Question: I want to check for the duplicates in columns A & F if either of that contains a duplicate, I need the macro to copy the entire row into another file in the same workbook.

Please someone help me with this.
Below is the macro that I have written to check for duplicates in A and then copy the entire row into new sheet named "dup"
'''
Option Explicit
Sub FindCpy()
Dim lw As Long
Dim i As Integer
Dim sh As Worksheet
Set sh = Sheets("Dup")
lw = Range("A" & Rows.Count).End(xlUp).Row
For i = 1 To lw 'Find duplicates from the list.
If Application.CountIf(Range("A" & i & ":A" & lw), Range("A" & i).Text) > 1 Then
Range("B" & i).Value = 1
End If
Next i
Range("A1:B10000").AutoFilter , Field:=2, Criteria1:=1
Range("A2", Range("A65536").End(xlUp)).EntireRow.Copy
sh.Range("A65536").End(xlUp).Offset(1, 0).PasteSpecial xlPasteValues
Selection.AutoFilter
End Sub
'''
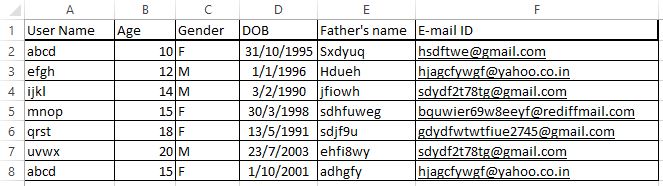
Answer: If you want to check whether of cell A or cell F is duplicate in its own column, all you need is to 'Or' the two conditios:
'''
If (Application.CountIf(Range("A" & i & ":A" & lw), Range("A" & i).Text) > 1) Or _
(Application.CountIf(Range("F" & i & ":F" & lw), Range("F" & i).Text) > 1) Then
'''
On the other hand, If you want the duplicate to be by comparing columns A and F to other rows, then you will need 'CountIfs'
'''
If Application.CountIfs(Range("A" & i & ":A" & lw), Range("A" & i).Text, _
Range("F" & i & ":F" & lw), Range("F" & i).Text) > 1 Then
'''
Finally, the 'Selection.Autofilter' statement and the unqualified ranges in the code (which is correct apart of that) might cause some trouble. Better use qualified ranges and explicit sheet names.
EDIT
You can make things easier for you by using full columns for the matching:
'''
'Case 1:
If (Application.CountIf(Range("A:A"), Range("A" & i).Text) > 1) Or _
(Application.CountIf(Range("F:F"), Range("F" & i).Text) > 1) Then
'Case 2:
If Application.CountIfs(Range("A:A"), Range("A" & i).Text, _
Range("F:F"), Range("F" & i).Text) > 1 Then
'''
Using Case 1, and with some improvement of your code so that we use qualified ranges, your code becomes like this, (please read the comments carefully):
'''
Option Explicit
Sub FindCpy()
Dim lw As Long, i As Long
With ActiveSheet ' <------ use an explicit sheet if you can i.e. With Sheets("srcSheet")
lw = .Range("A" & .Rows.count).End(xlUp).row
For i = 2 To lw ' <----------- start at row 2, row 1 must be a header to use autofilter
If (Application.CountIf(.Range("A:A"), .Range("A" & i).text) > 1) Or _
(Application.CountIf(.Range("F:F"), .Range("F" & i).text) > 1) Then
.Range("B" & i).value = 1
End If
Next i
With .Cells.Resize(lw)
.AutoFilter Field:=2, Criteria1:=1
.Offset(1).Copy
Sheets("Dup").Range("A65536").End(xlUp).Offset(1).PasteSpecial xlPasteValues
.AutoFilter
End With
End With
Application.CutCopyMode = False
End Sub
'''